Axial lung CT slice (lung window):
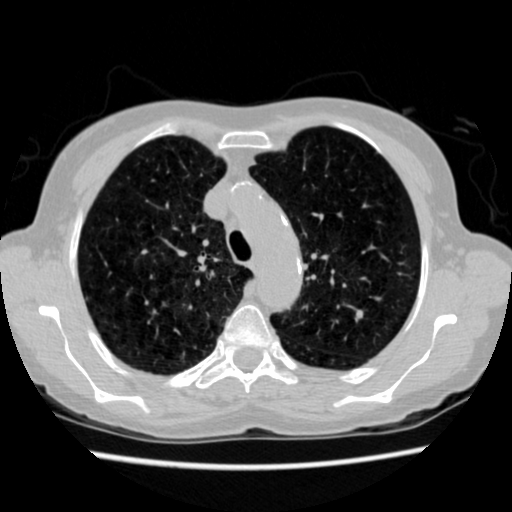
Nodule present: yes
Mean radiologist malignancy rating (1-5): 2